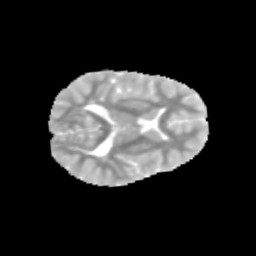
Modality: MD
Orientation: axial
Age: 10
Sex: male
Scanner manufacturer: siemens
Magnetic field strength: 3 T
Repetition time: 3.8 s
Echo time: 0.07 s